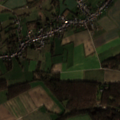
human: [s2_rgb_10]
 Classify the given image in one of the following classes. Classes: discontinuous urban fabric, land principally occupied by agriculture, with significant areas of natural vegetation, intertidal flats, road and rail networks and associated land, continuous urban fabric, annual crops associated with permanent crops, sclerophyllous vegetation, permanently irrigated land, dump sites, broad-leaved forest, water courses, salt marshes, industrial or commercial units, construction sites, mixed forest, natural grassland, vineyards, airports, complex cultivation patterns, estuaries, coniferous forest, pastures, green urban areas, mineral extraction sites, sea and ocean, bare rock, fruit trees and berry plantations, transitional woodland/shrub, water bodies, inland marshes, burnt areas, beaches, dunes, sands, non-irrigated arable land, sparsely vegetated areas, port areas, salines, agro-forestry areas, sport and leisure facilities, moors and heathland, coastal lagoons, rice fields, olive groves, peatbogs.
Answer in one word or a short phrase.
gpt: discontinuous urban fabric, industrial or commercial units, non-irrigated arable land, pastures, complex cultivation patterns, broad-leaved forest